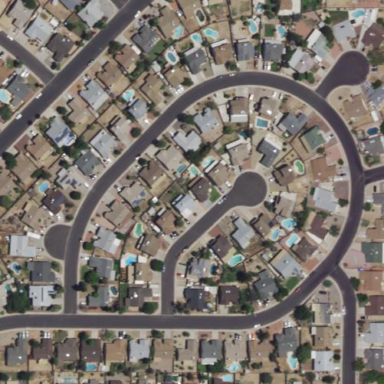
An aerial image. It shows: This residential area consists of single-family homes.